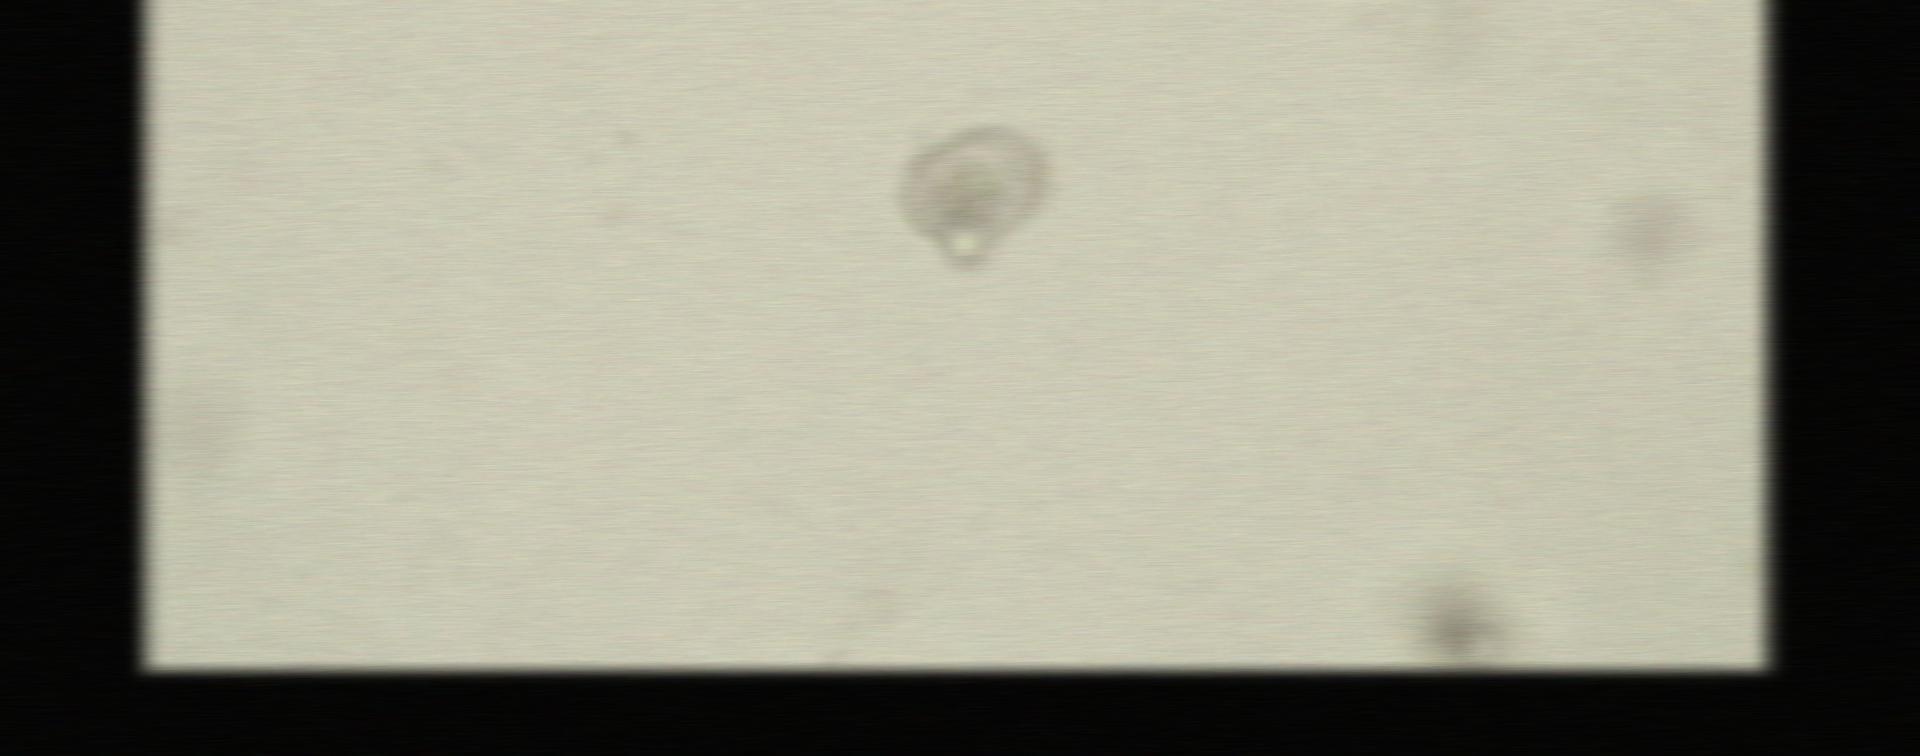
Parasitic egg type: Hymenolepis nana